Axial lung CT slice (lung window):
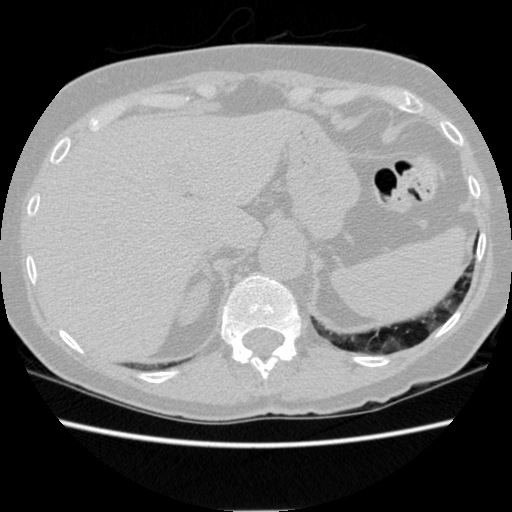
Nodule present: no